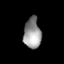
Tissue: lung
Cell type: Epithelial cells
Senescence score: 0.1873
Nuclear area (px): 516
Mean DAPI intensity: 150.479